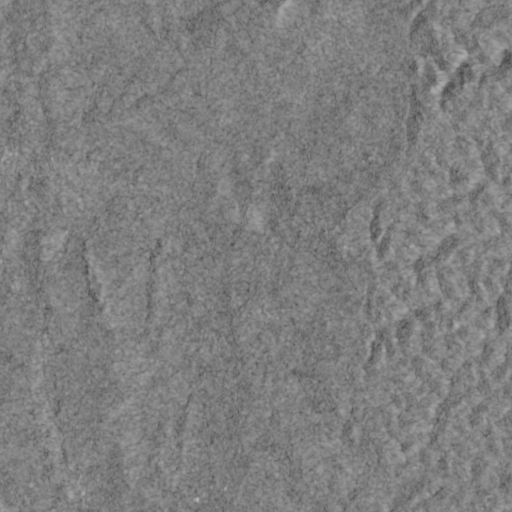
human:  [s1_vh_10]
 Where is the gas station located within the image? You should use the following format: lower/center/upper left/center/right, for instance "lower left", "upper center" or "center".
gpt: The gas station is located in the upper left of the image.
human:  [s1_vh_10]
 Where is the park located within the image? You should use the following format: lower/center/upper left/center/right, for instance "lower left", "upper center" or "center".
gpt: There is no park in the image.

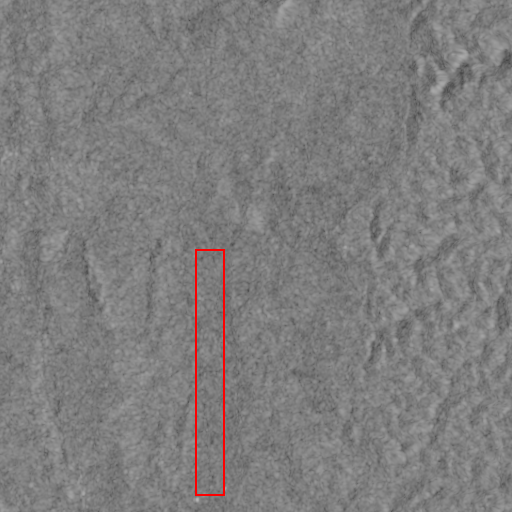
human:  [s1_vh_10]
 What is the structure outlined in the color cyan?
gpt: There is no cyan outline.
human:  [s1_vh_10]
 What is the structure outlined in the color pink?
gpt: There is no structure outlined in pink.